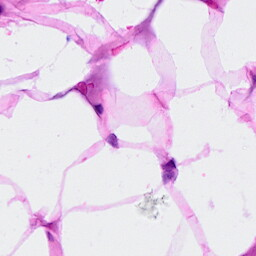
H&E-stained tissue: Breast